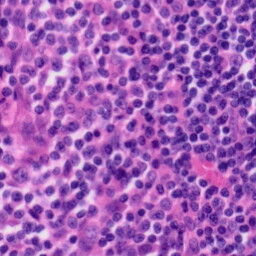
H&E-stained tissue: Tonsil